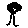
Label: tree